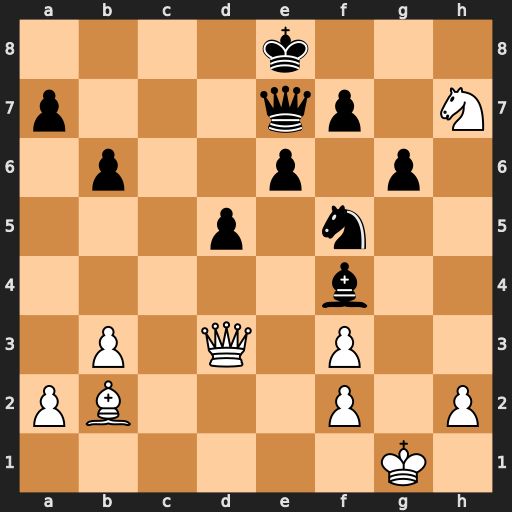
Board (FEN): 4k3/p3qp1N/1p2p1p1/3p1n2/5b2/1P1Q1P2/PB3P1P/6K1
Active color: w
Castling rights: -
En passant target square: -
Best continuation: Qb5+ Kd8 Bf6 Qxf6 Nxf6